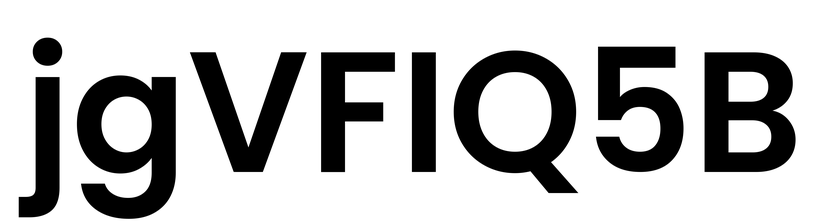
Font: Poppins-SemiBold